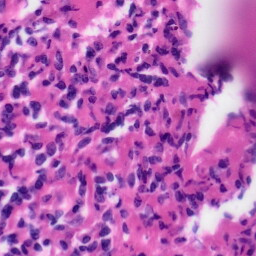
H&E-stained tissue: Tonsil